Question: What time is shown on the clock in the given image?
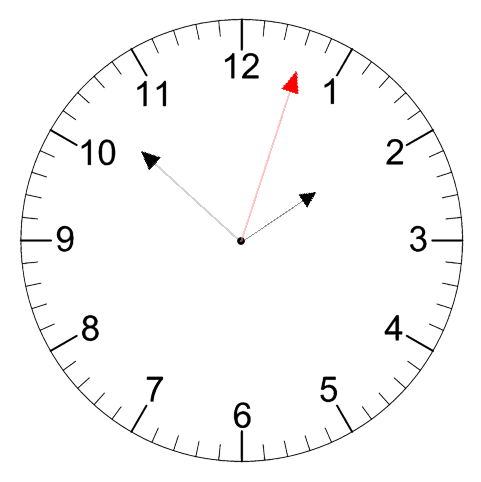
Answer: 01:52:03